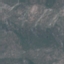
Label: HerbaceousVegetation